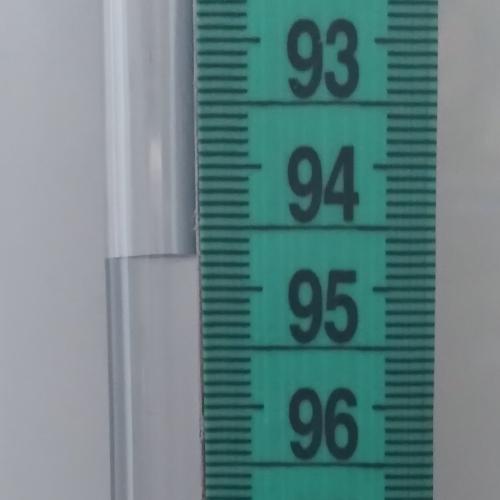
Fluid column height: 94.7 cm